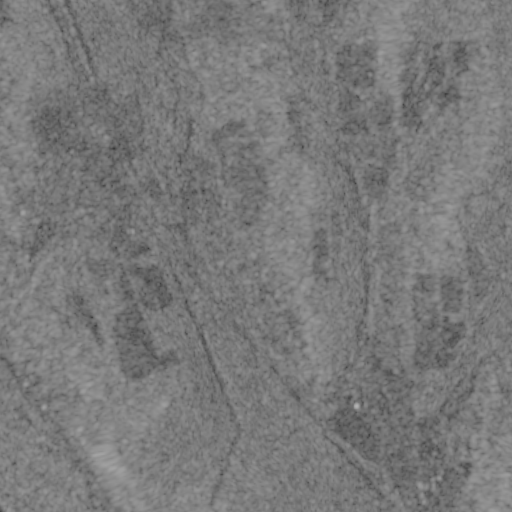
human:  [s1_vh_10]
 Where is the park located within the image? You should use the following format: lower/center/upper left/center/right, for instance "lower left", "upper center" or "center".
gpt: The park is located in the lower right of the image.
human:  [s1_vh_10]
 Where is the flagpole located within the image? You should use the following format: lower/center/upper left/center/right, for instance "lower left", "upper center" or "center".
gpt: The flagpole is located in the lower right of the image.
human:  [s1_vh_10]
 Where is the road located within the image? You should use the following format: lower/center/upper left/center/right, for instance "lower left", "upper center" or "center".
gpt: There is no road in the image.

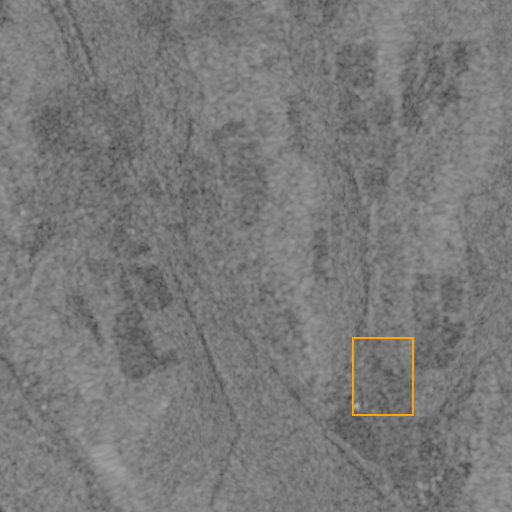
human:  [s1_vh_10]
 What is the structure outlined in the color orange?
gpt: The structure outlined in orange is a park.
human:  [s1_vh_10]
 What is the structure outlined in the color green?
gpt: There is no green outline.